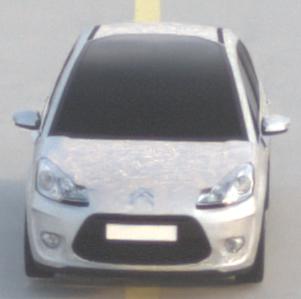
Make: Citroen
Model: C3 1.1
Detailed model: C3 (II)
Model produced from: 2010/01
Model produced until: 2012/03
Doors: 5
Color: white
Road condition: dry road
Daytime: sunrise or sunset
Contrast: low contrast